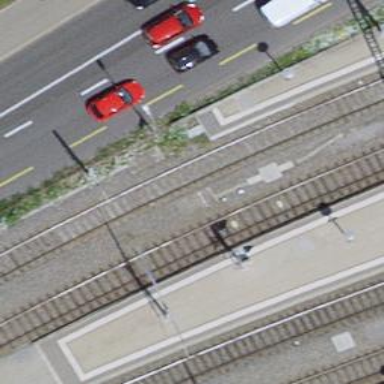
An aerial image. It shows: Railway signal.